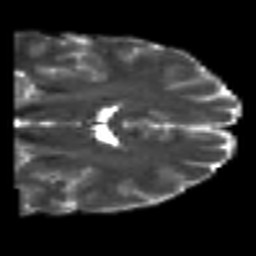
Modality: T2w
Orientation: coronal
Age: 22
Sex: male
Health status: healthy
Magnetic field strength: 3 T
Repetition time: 7 s
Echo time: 0.0926 s